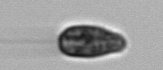
Label: Pseudochattonella_farcimen